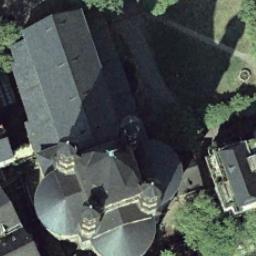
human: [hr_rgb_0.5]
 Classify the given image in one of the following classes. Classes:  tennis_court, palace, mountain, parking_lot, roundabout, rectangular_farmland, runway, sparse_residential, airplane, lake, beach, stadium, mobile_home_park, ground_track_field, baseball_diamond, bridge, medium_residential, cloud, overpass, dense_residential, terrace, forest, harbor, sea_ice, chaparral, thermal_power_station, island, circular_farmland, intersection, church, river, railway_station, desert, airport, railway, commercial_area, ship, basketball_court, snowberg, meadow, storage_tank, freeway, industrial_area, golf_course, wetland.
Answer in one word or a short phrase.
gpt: church